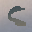
Label: 5